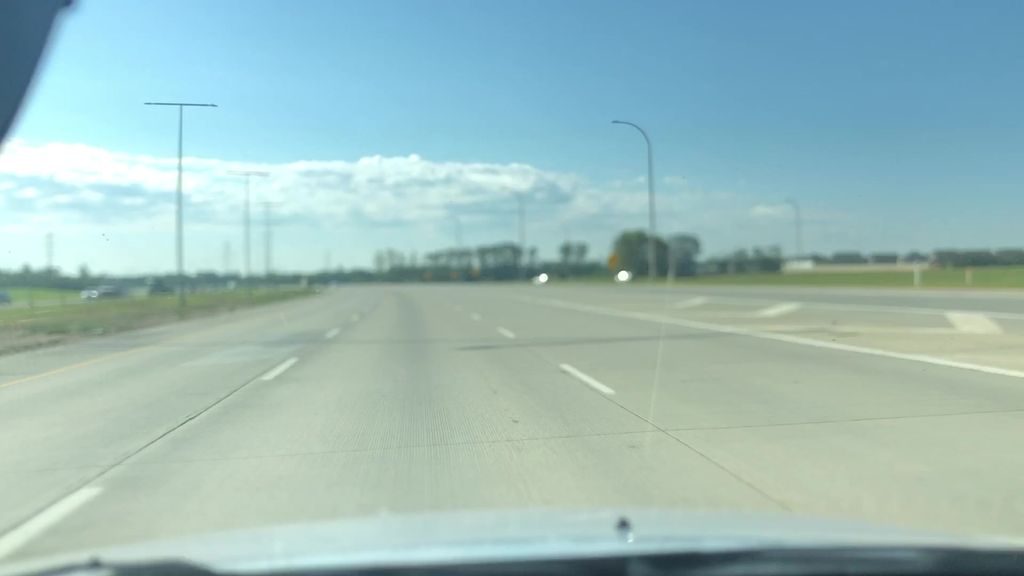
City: edmonton